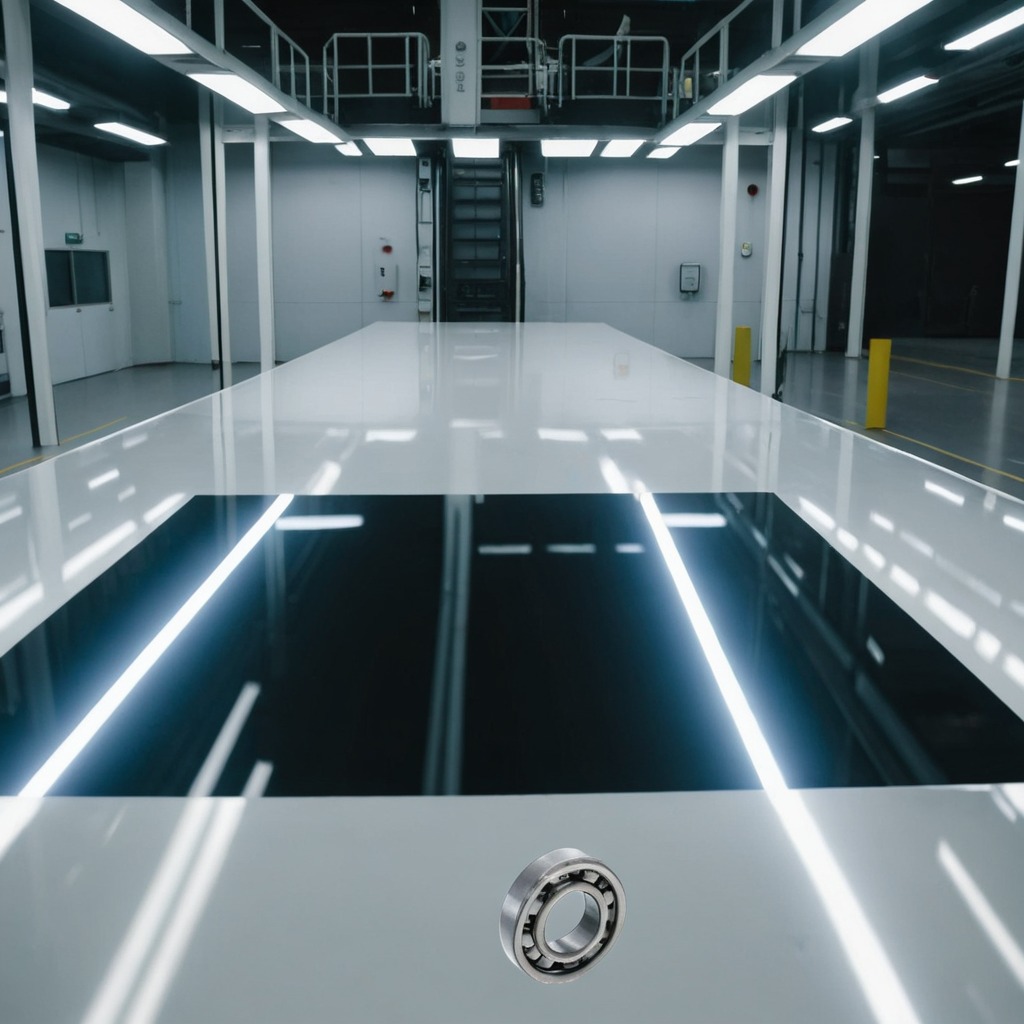
A metal ball bearing is lying on a table.